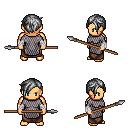
a pixel art fantasy rpg character, male body template, human, tanned skin, chain mail, robe skirt, gray pixie cut hairstyle, white cloth bandages, spear, four views (front, back, left, right), 2x2 character sprite sheet, small pixel art, hard edges, no anti-aliasing